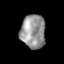
Tissue: prostate
Cell type: T cells
Senescence score: 0.2907
Nuclear area (px): 810
Mean DAPI intensity: 150.3